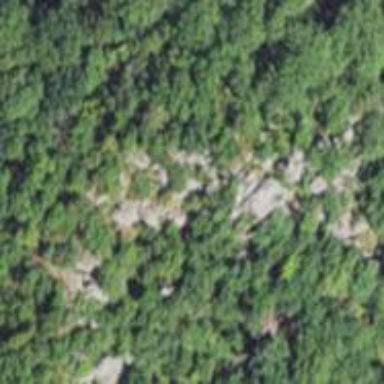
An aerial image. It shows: Climbing crag.